Current action and preconditions to check: path_clear

Your task: For each precondition in the list above, predict whether it will hold at this action.

Consider the current scene as observed from the mobile robot's camera, and analyze the predicted future states of all dynamic agents (e.g., people, animals, vehicles, or any moving entities) within the NEXT SECOND.

IMPORTANT: Only answer "very likely" if you are absolutely certain—based on strong, clear evidence—that a dynamic agent will violate the precondition in the predicted future state. Do NOT answer "very likely" for unlikely, ambiguous, or low-probability risks.

Ask yourself for each precondition: Is there a high probability, with clear and convincing evidence, that the predicted future states of any dynamic agent will interfere with the predicted future state of the currently executing action within the NEXT SECOND, causing that precondition to fail?

Assess the risk level based on these predictions. Use "likely" or "very likely" if motions create a clear risk of interference.

Use "neutral" or "improbable" if agents are nearby but their predicted paths are clearly diverging or non-conflicting.

Failure Risk Categories: "very improbable", "improbable", "neutral", "likely", "very likely"

Answer Format: Output ONLY the probability_of_failure value from these categories: "very improbable", "improbable", "neutral", "likely", "very likely"

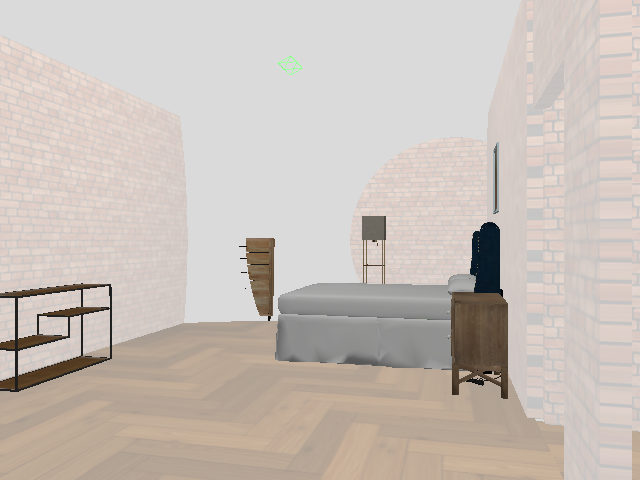

Answer: very improbable